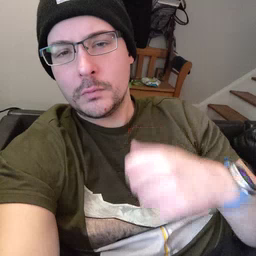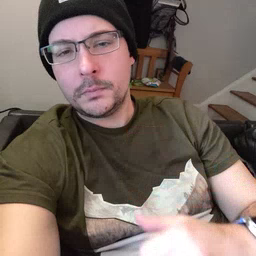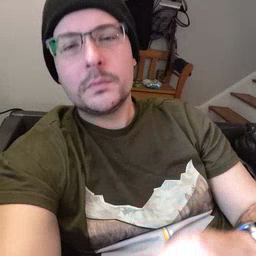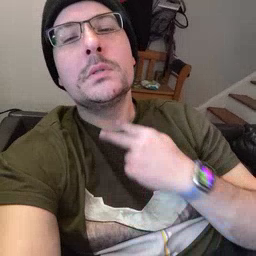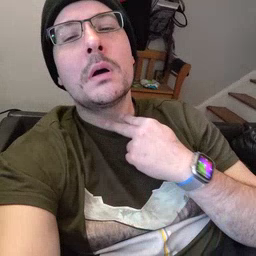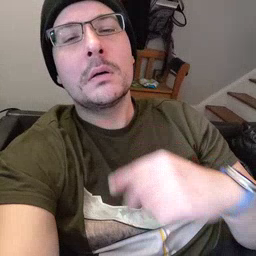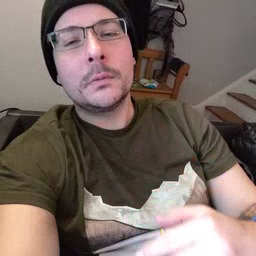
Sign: stuck